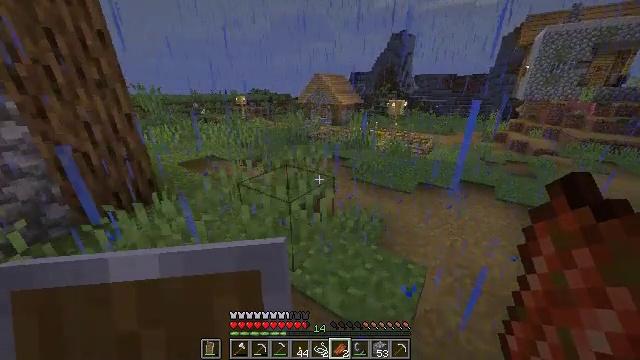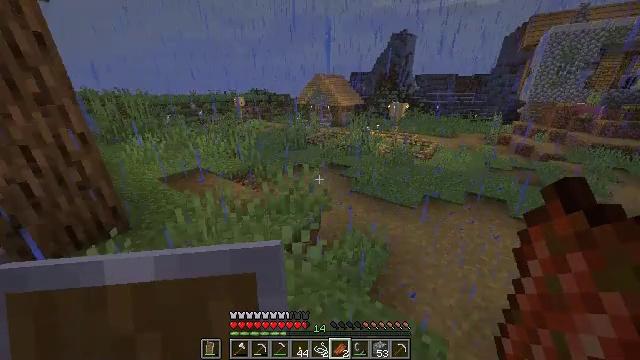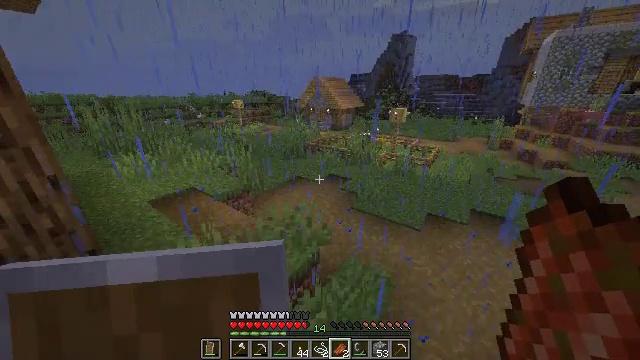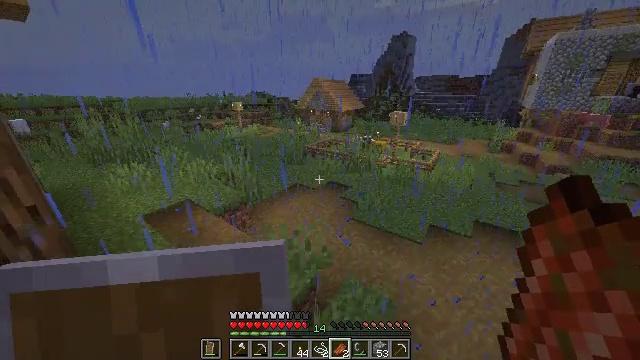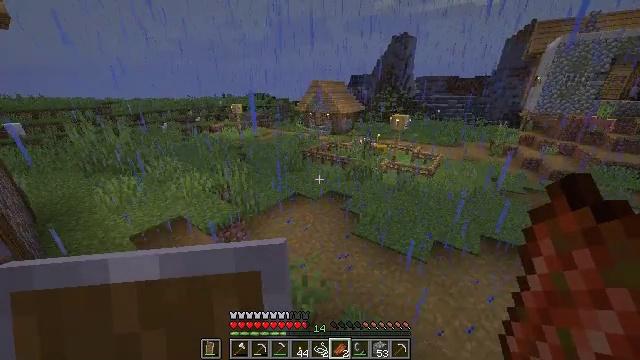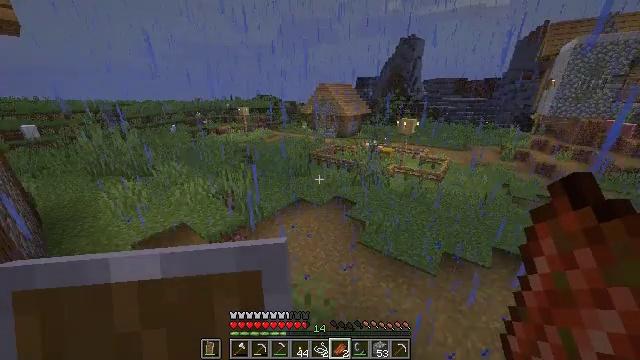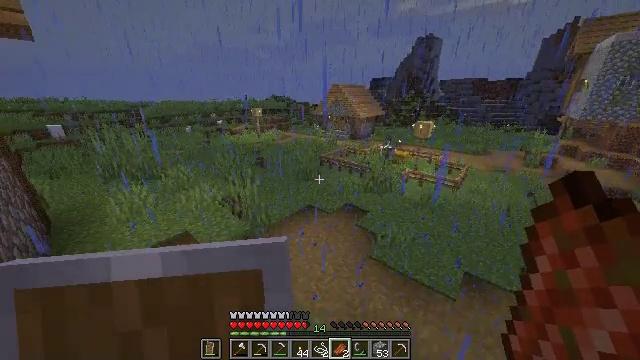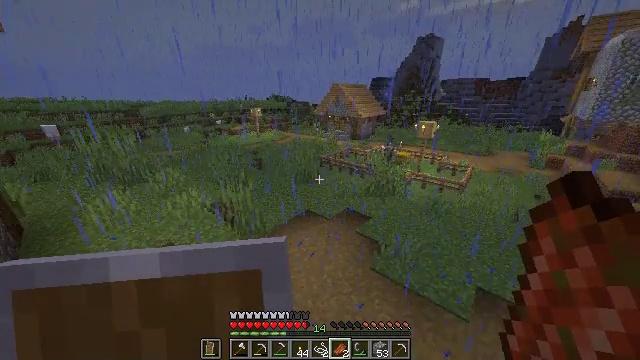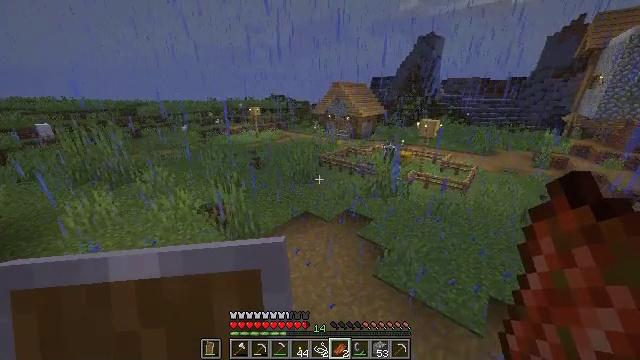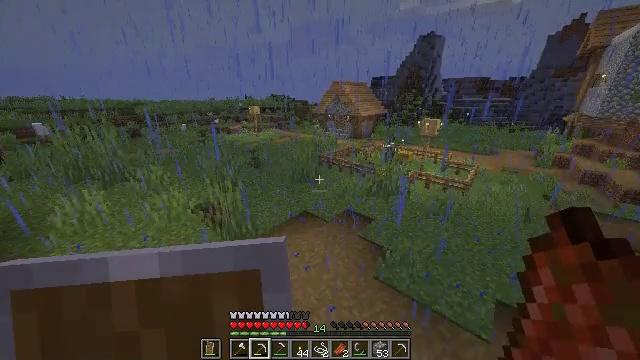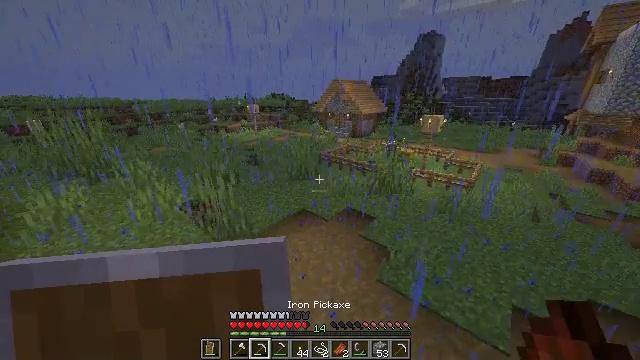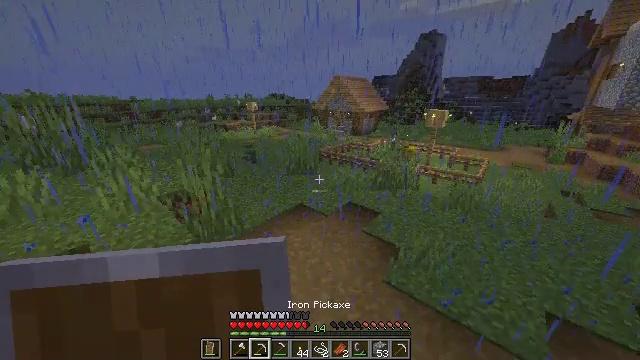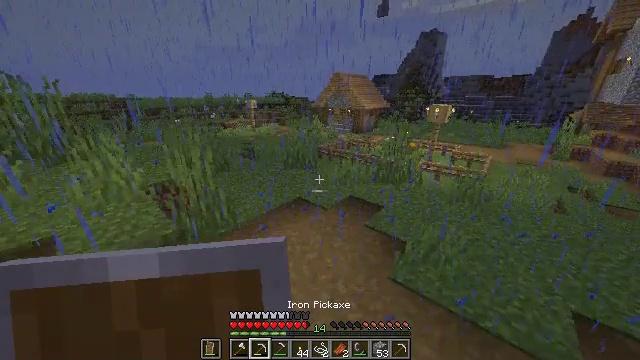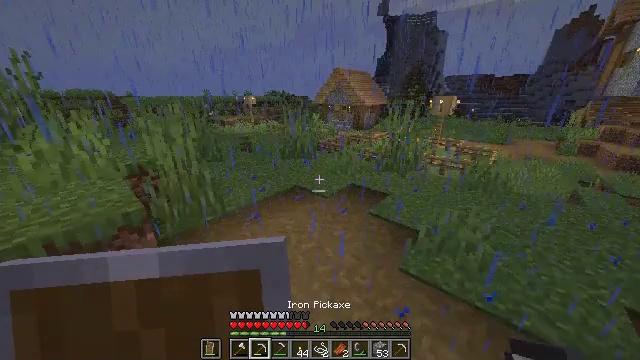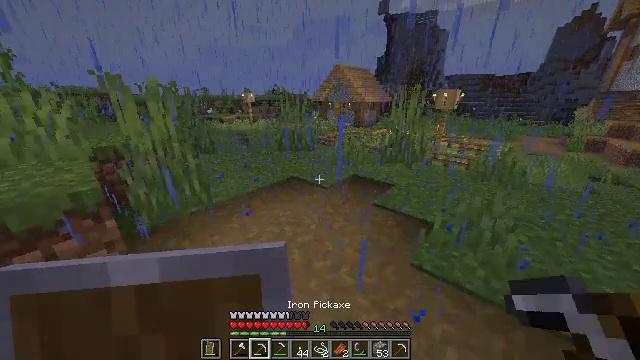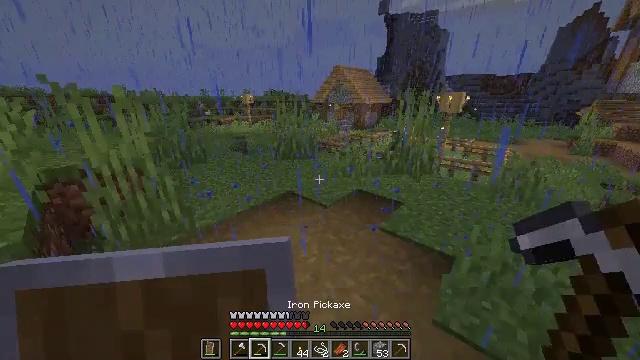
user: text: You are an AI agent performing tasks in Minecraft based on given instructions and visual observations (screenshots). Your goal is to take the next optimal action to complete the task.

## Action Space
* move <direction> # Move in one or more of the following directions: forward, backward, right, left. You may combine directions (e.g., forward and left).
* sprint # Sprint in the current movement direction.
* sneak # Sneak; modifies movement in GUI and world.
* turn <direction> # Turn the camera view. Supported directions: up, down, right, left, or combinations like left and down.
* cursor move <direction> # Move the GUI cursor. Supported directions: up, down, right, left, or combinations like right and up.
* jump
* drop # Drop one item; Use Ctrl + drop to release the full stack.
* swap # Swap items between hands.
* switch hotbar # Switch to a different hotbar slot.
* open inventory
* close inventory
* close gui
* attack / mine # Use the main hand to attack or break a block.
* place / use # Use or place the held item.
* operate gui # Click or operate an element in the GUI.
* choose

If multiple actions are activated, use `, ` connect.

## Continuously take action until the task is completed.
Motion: motion action
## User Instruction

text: Destroy the yellow bed to recycle it.
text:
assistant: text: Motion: move forward, sprint, jump
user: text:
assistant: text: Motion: move forward, jump
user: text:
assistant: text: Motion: move forward, jump
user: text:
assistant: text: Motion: move forward, jump
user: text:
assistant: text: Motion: move forward, turn left, jump
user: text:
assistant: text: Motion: move forward, turn left, jump
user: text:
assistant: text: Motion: move forward, jump
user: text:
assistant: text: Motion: move forward, jump
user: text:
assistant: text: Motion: move forward, jump, switch to hotbar 2
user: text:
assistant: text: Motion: move forward, jump, switch to hotbar 2
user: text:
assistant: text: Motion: move forward, jump
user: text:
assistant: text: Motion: move forward, jump
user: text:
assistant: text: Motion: move forward, jump
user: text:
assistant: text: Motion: move forward, jump
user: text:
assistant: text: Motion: move forward, jump
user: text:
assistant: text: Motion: move forward, jump
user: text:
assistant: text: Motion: move forward, jump, switch to hotbar 3
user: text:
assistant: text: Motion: move forward, jump, switch to hotbar 3
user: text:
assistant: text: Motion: move forward, turn up, jump
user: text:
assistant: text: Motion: move forward, turn right, jump
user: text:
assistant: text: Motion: move forward, turn right, jump
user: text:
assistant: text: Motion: move forward, turn right, jump
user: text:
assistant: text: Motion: move forward, jump
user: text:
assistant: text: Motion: move forward, jump
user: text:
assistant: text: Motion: move forward, jump
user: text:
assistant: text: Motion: move forward, jump
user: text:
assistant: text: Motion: move forward, jump
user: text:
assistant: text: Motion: move forward, jump
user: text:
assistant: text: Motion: move forward, sprint, jump
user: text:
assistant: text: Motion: move forward, sprint, jump